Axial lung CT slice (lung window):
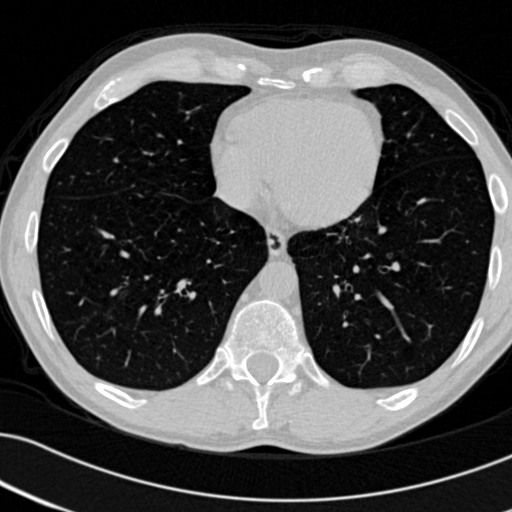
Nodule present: no